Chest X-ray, AP view. Patient: 65 years old, sex M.
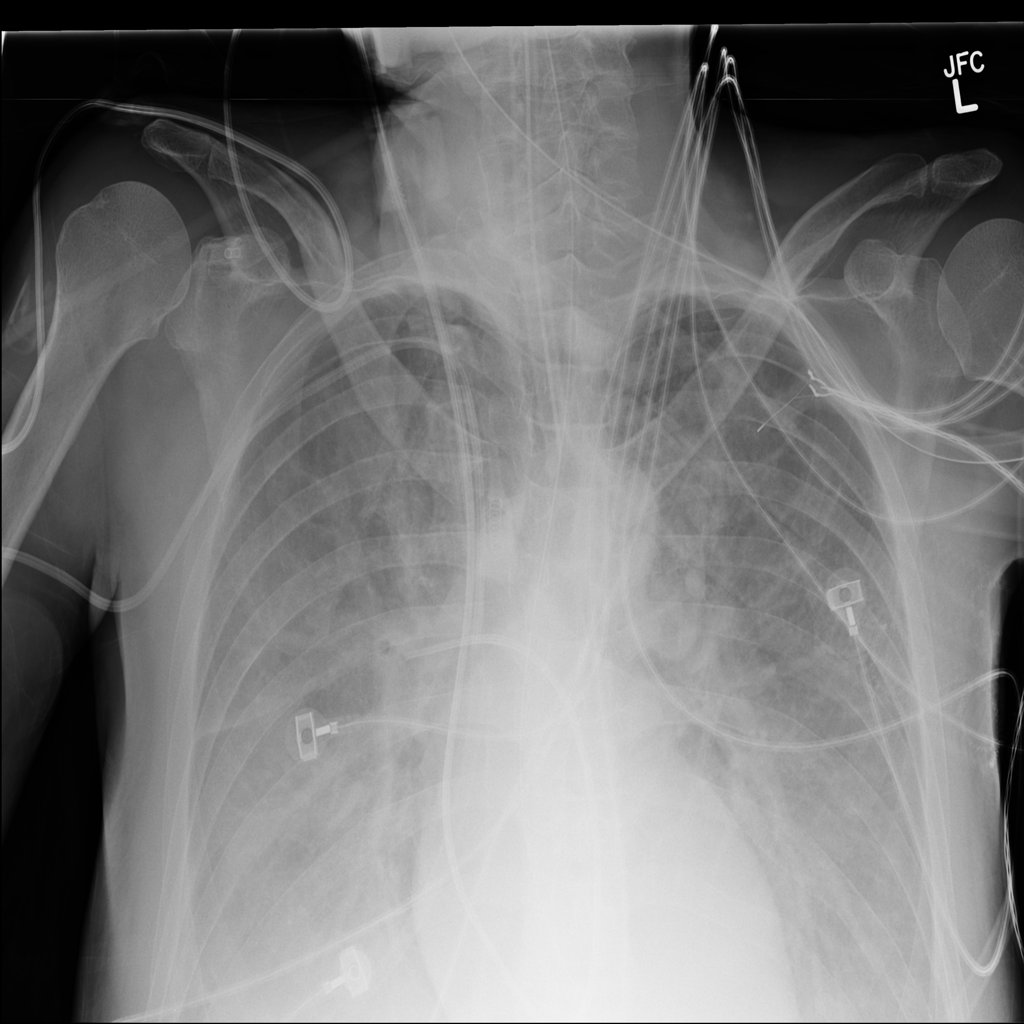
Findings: Edema, Effusion